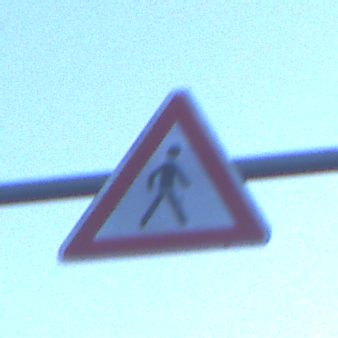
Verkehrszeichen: FussgaengerLinks
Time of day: Dawn
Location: Outdoor (Urban)
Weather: PartlyCloudy
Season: NotSpecified
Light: Natural